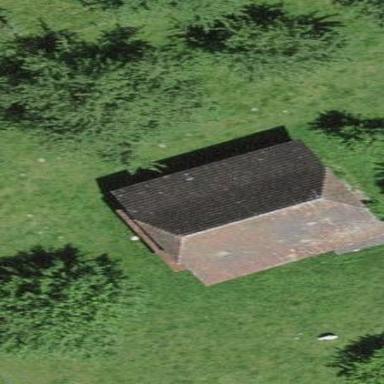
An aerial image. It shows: Rural barn.